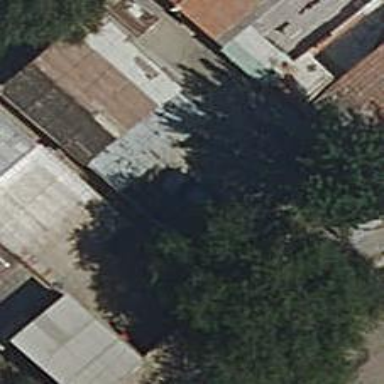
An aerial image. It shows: Residential building.